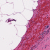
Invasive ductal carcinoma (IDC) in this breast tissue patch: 0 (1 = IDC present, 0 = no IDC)